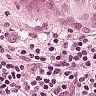
Metastatic tissue present: yes